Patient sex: M
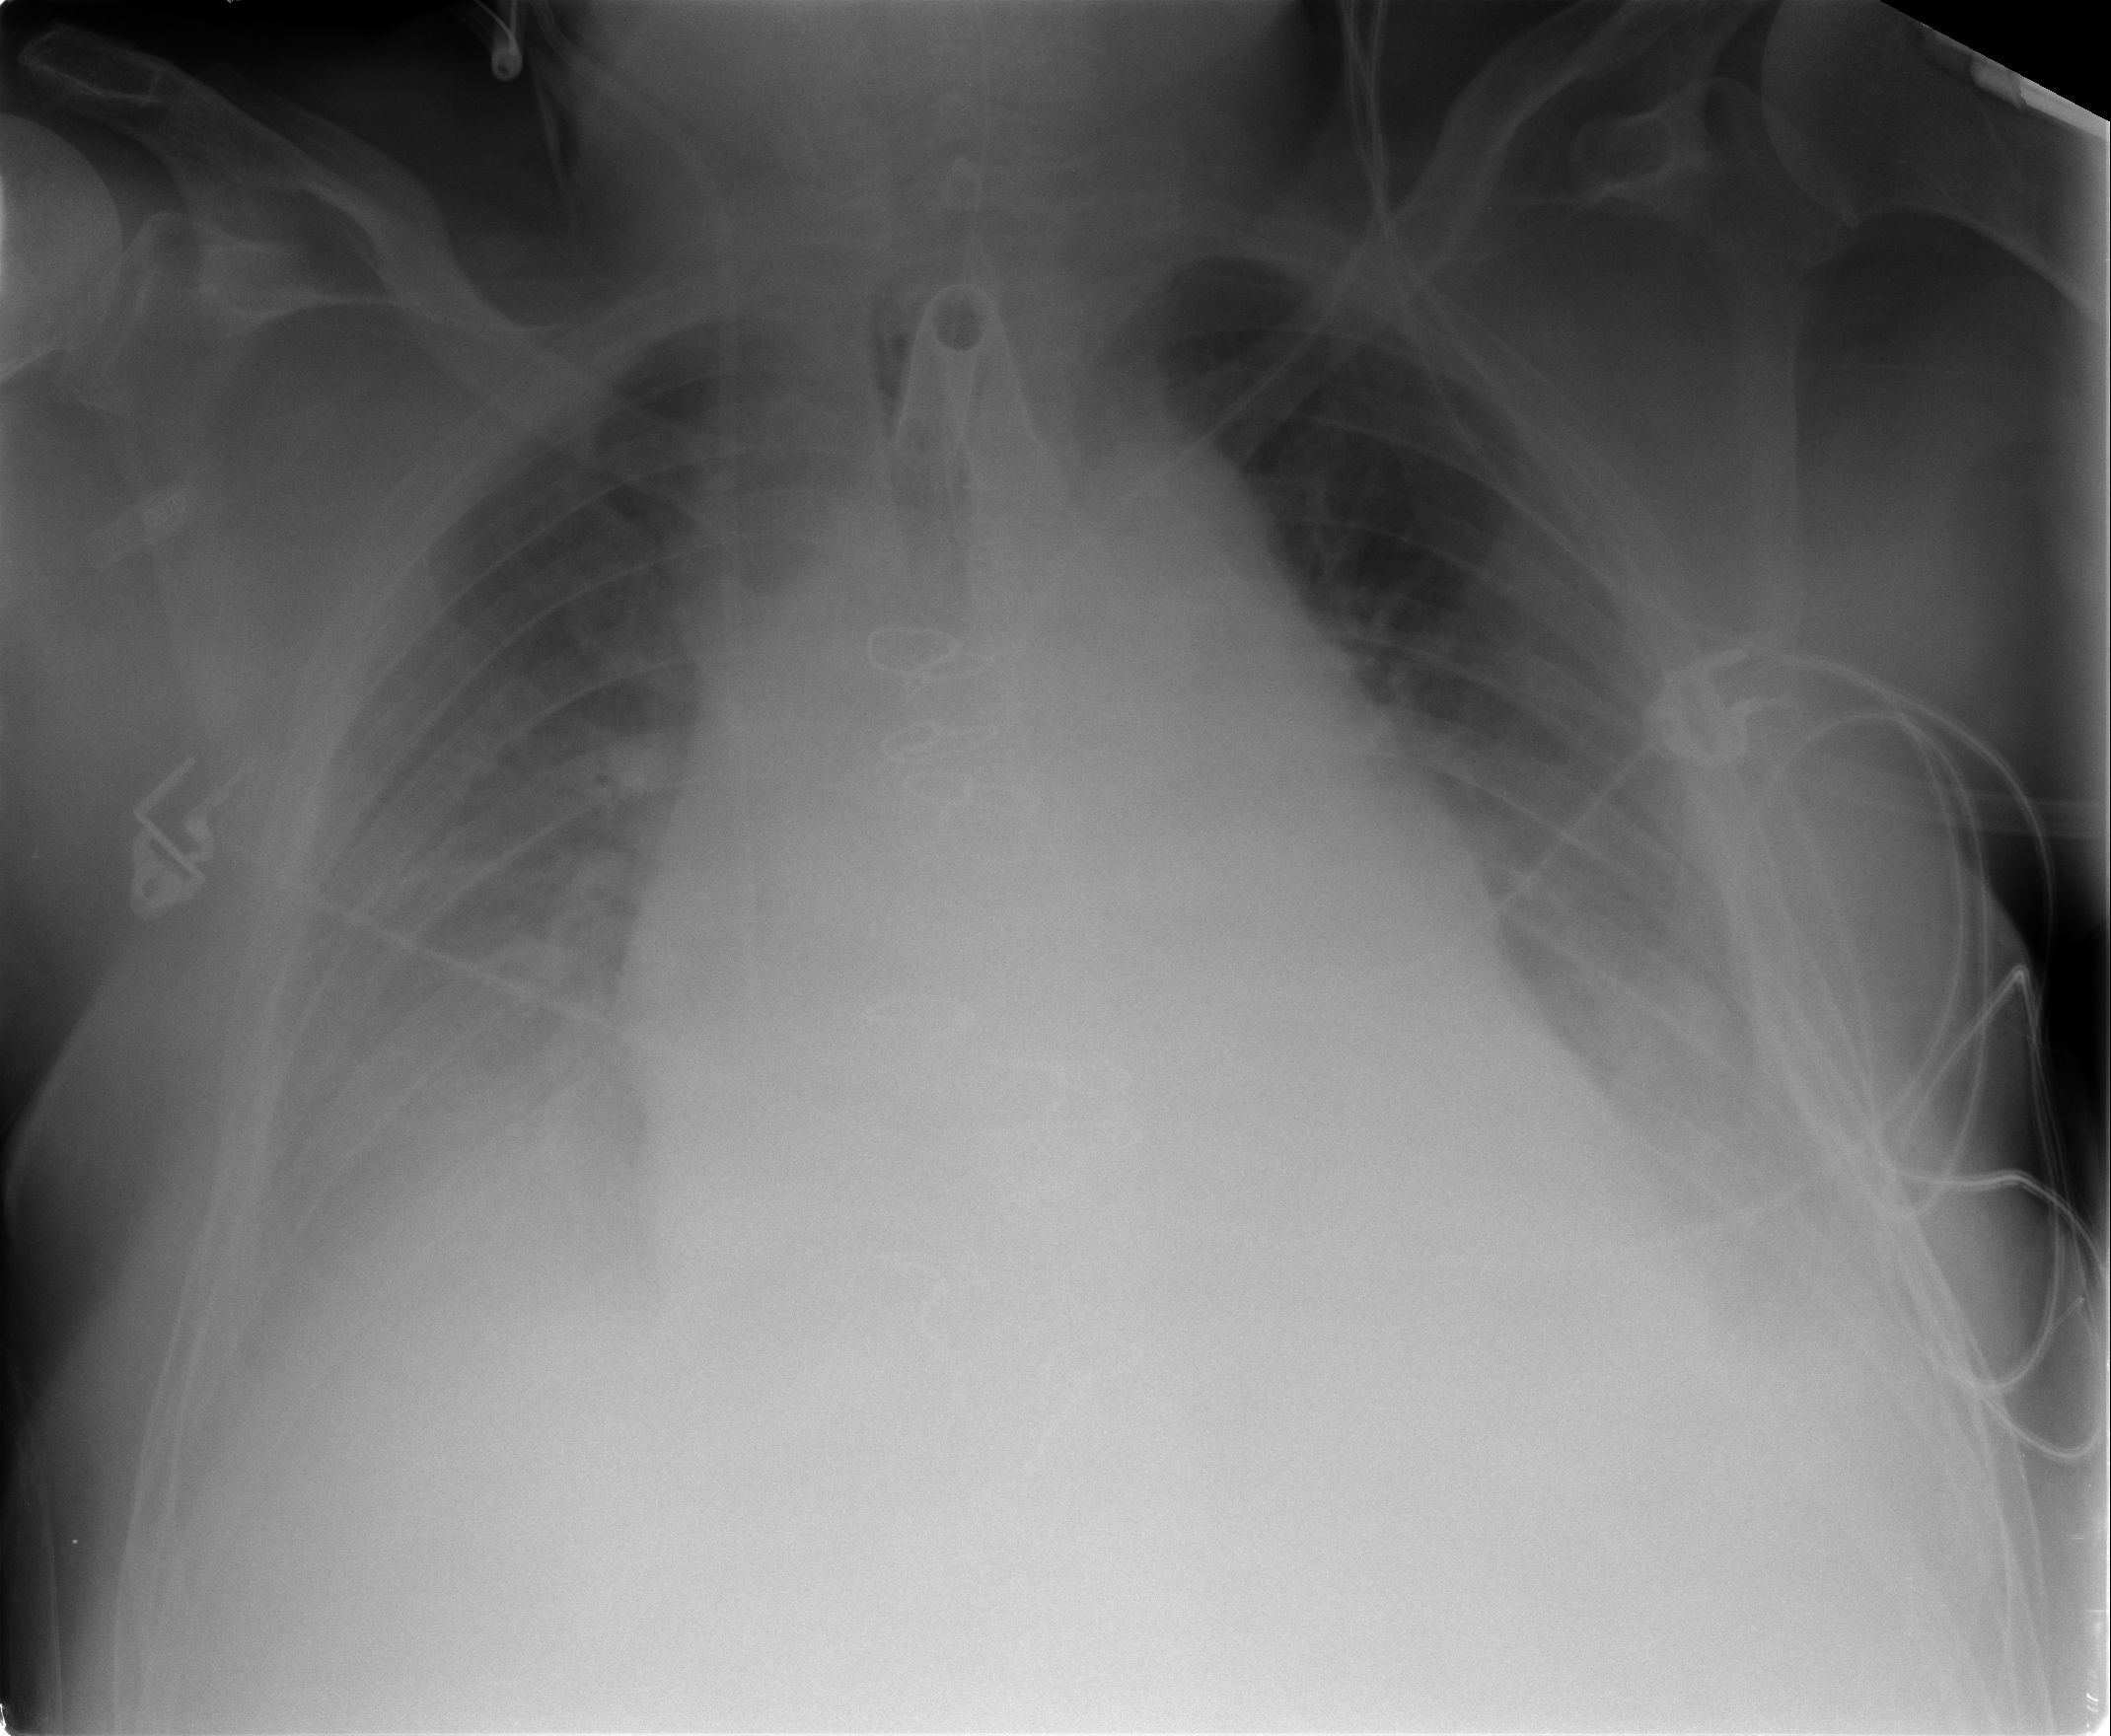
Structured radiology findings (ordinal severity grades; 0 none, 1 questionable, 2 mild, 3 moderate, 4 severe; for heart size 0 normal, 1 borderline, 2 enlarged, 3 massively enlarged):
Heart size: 3
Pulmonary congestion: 2
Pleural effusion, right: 3
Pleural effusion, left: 3
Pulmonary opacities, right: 0
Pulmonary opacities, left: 0
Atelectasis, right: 2
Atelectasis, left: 1